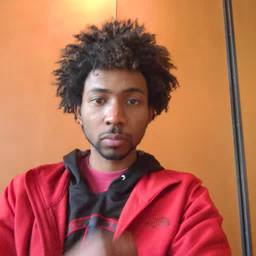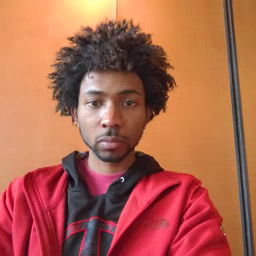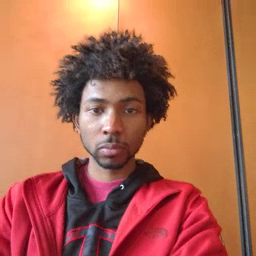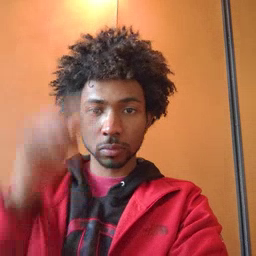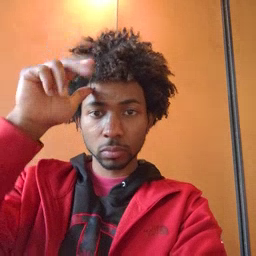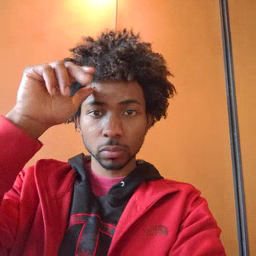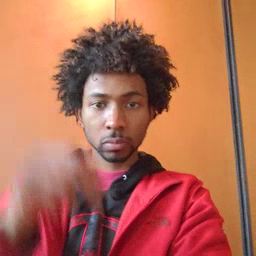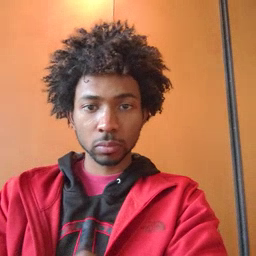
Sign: horse